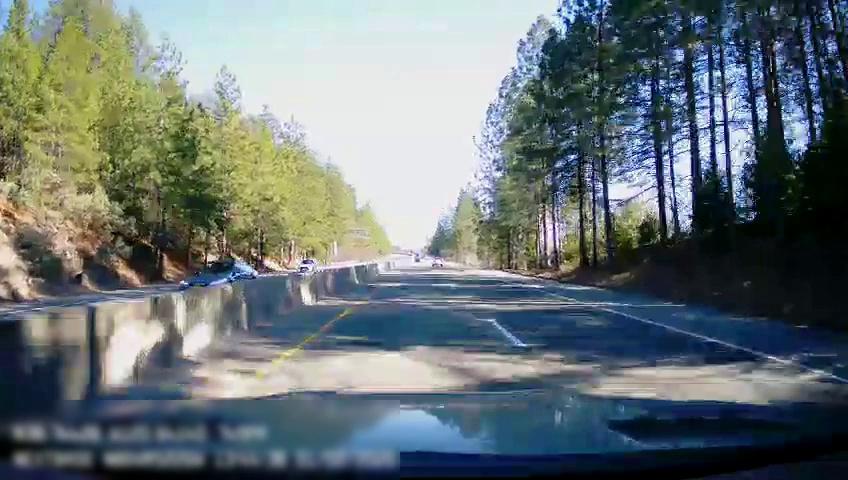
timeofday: Day
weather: Sunny
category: Drivable Space
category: Drivable Space
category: Vehicles | Car
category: Vehicles | Car
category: Vehicles | Car
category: Lanes | Alternate Lane
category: Lanes | Current Lane
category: Lanes | Alternate Lane
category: Lanes | Opposite Lane